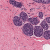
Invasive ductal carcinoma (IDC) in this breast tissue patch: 0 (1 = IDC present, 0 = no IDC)